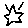
Label: star